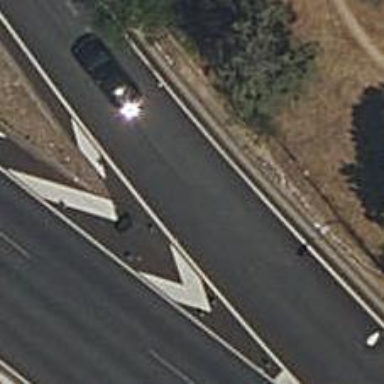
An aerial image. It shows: Trunk link road with asphalt surface.